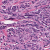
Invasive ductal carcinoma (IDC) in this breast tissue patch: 1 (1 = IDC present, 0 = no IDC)